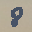
Label: 8